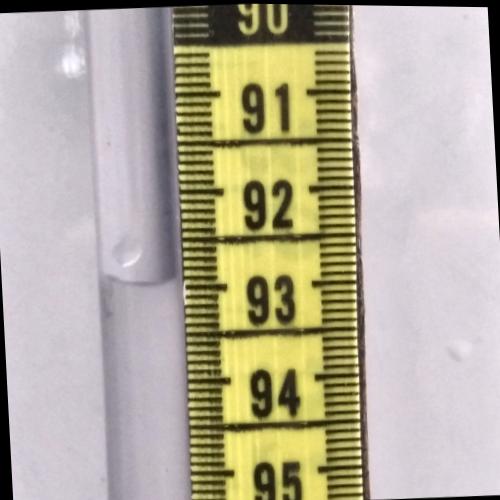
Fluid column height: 92.9 cm